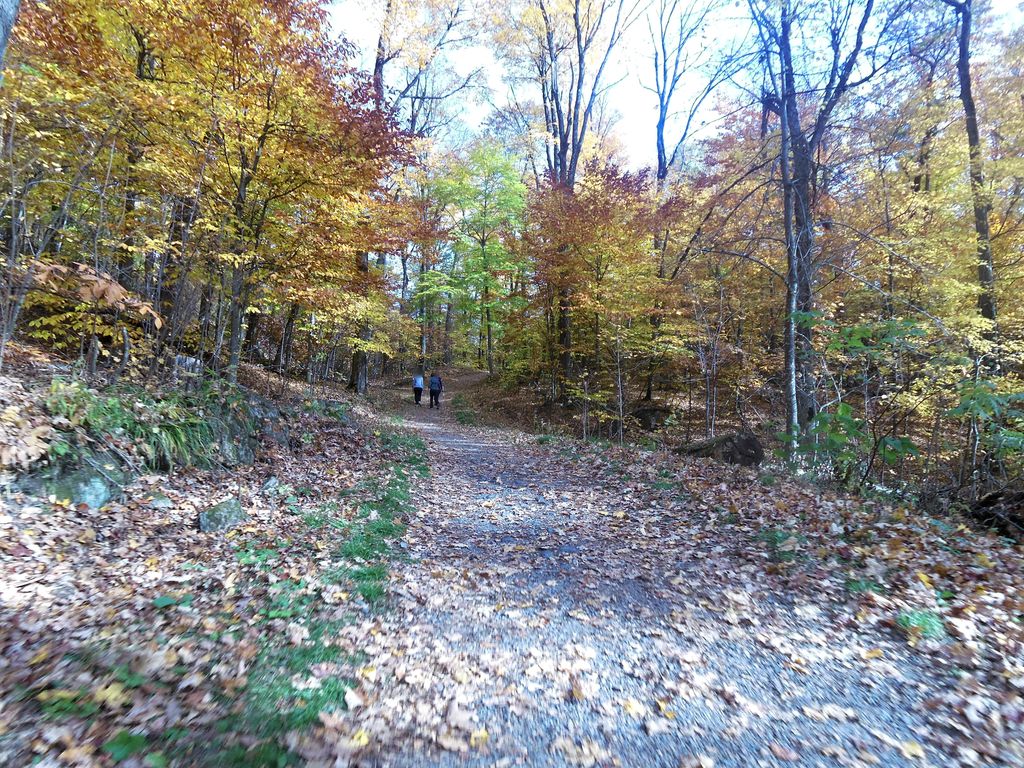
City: ottawa-gatineau